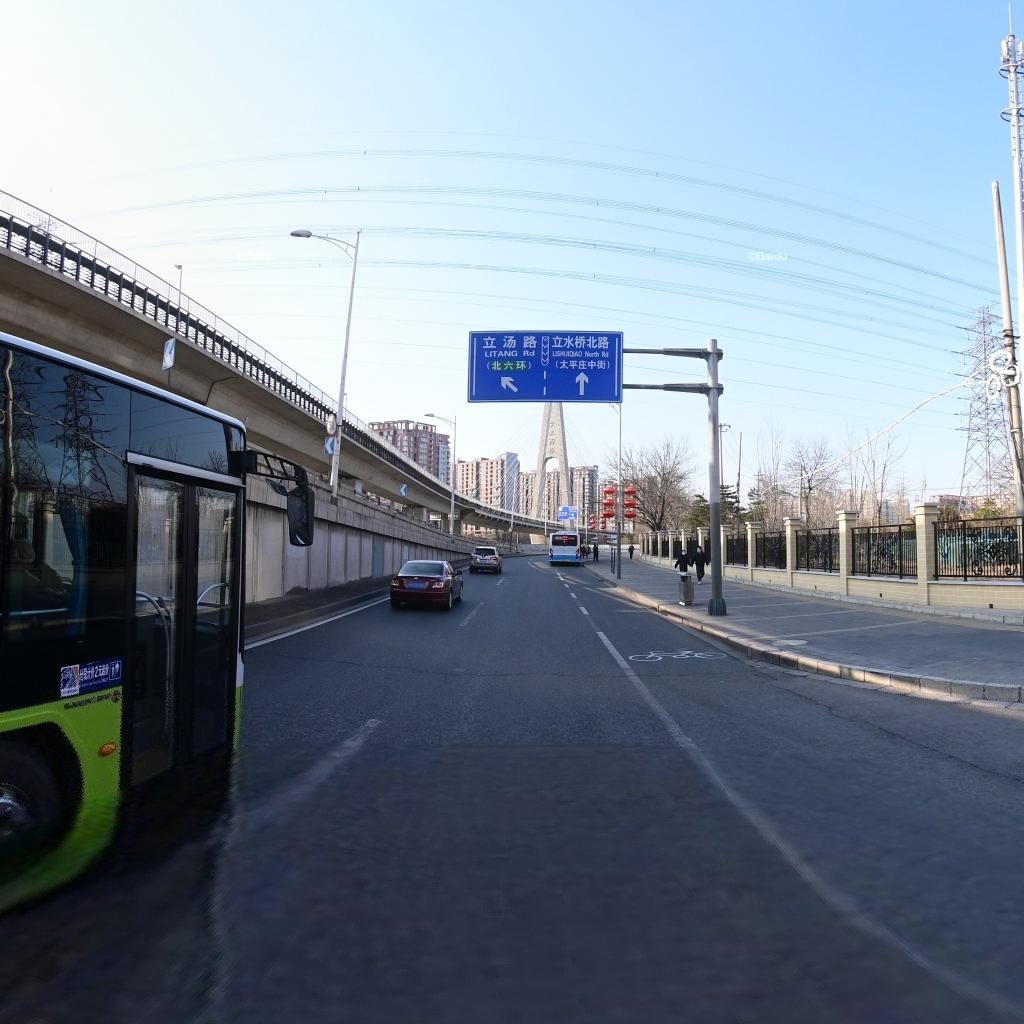
Region: Chaoyang
Road damage annotations: longitudinal crack, transverse crack, manhole cover